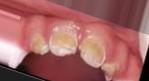
Condition: Caries